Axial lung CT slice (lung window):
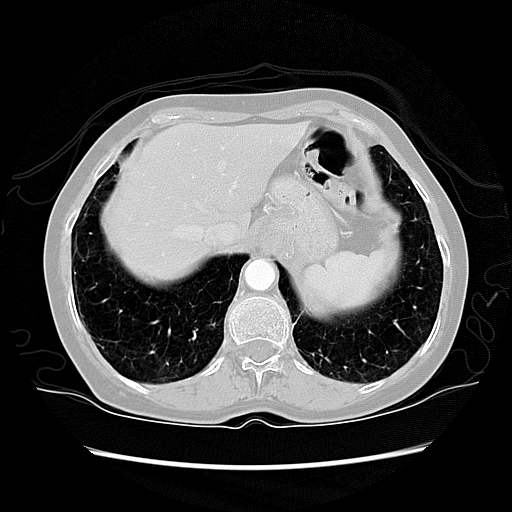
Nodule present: no